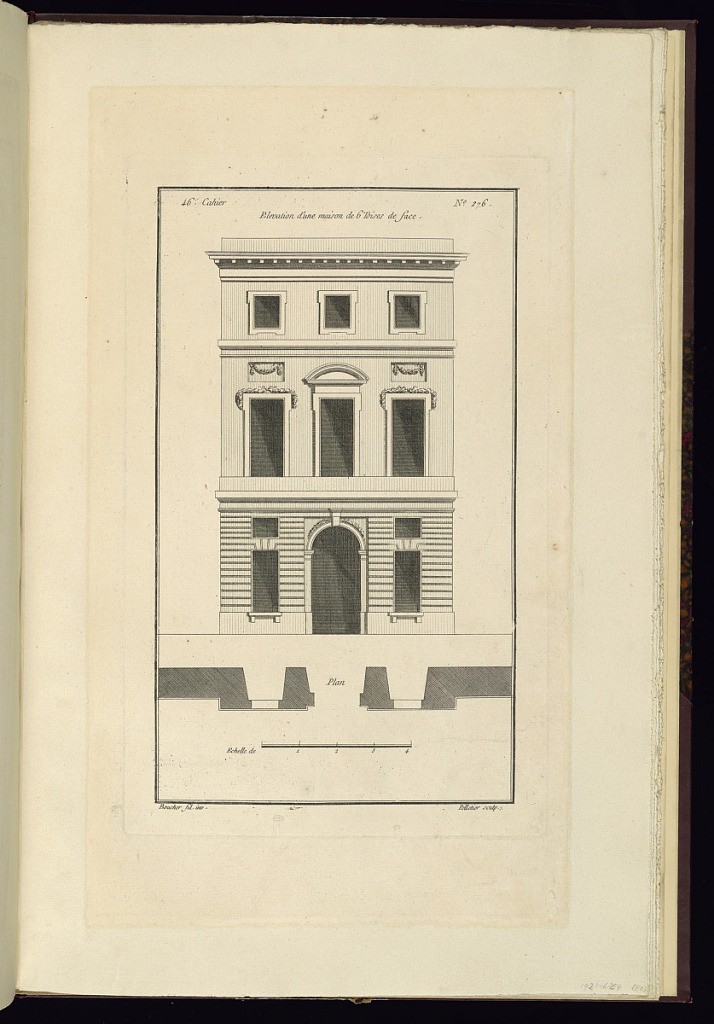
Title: Elevation d'une maison de 6 toises de face
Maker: Juste-François Boucher, French, 1736 – 1782
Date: ca. 1775
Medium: Engraving on off white laid paper
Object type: Print
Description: Elevation of a house of three floors decorated with garlands over archways, windows, and bas-reliefs. The plate is signed.